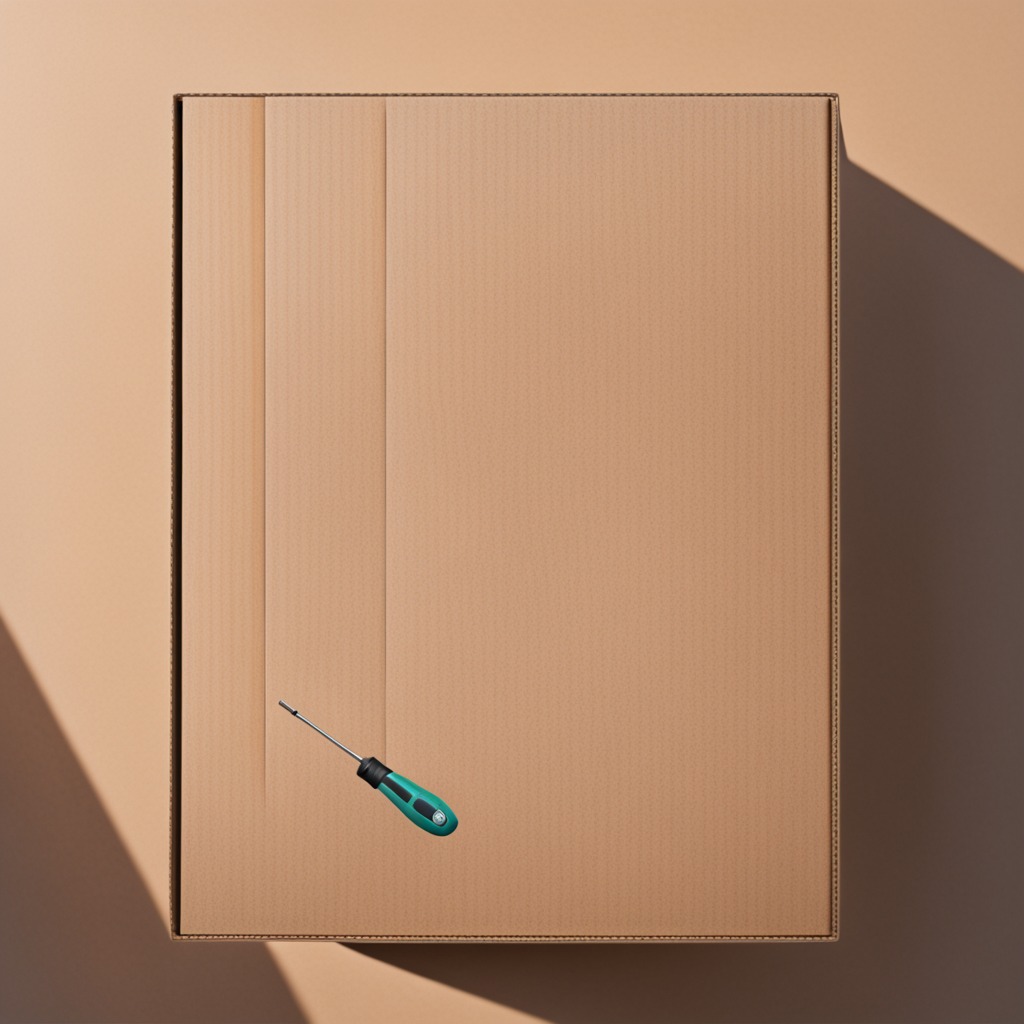
A screwdriver lies on the cardboard box surface in an outdoor workshop during daytime bright natural light soft shadows slightly creased but